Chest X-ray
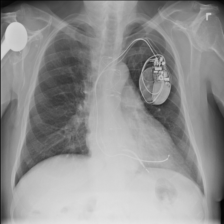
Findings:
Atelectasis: negative
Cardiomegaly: negative
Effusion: negative
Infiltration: negative
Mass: negative
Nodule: negative
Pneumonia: negative
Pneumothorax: negative
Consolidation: negative
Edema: negative
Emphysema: negative
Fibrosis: negative
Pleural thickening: negative
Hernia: positive